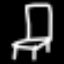
Label: chair